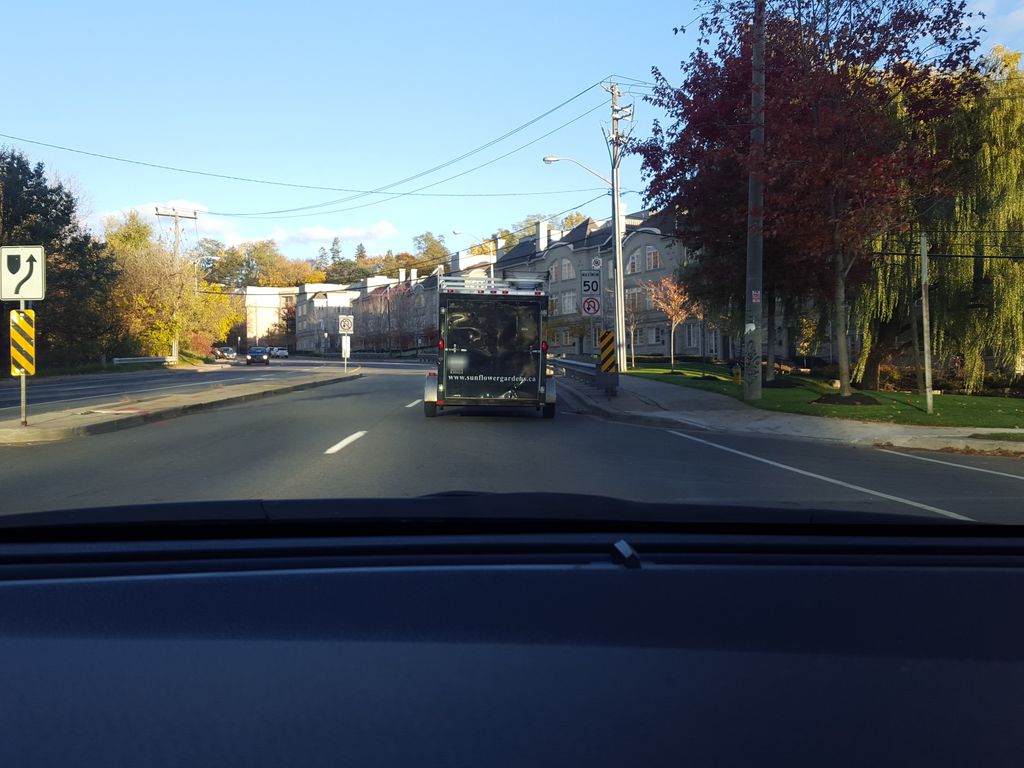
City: toronto